Question: I would like to create a main overview chart with asp:chart control, like this:

Instead of Andrew, etc. it would be fiscal years (2009, 2010, 2011, etc.) and the products would be the 4 types of costs.
But how do I do this with a list of custom objects that are contstructed like this:
List< Cost_cost > listOfCosts
- Cost- - -
Anybody got a link or tips on how to handle this?
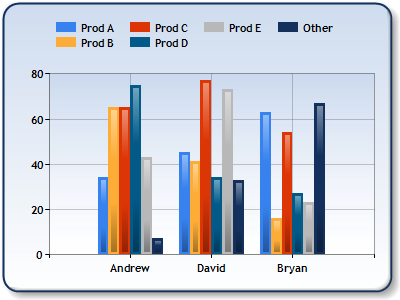
Answer: Found a solution, it's partialy hard coded, i.e., the types of costs but since it needs to be uploaded by the day after tomorrow, it'll do.
The following code of course is after I created Chart1, the mainlegend and area and some styling stuff:
'''
//Set the amount of the four series to zero
float totalAmountHousing = 0, totalAmountPersonnel = 0, totalAmountServices = 0, totalAmountIT = 0;
//Create the four series per year
Series sr = new Series(); Series sr2 = new Series(); Series sr3 = new Series(); Series sr4 = new Series();
//Set the series to the same chart area
sr.ChartArea = "mainArea"; sr2.ChartArea = "mainArea"; sr3.ChartArea = "mainArea"; sr4.ChartArea = "mainArea";
//Set them to the same legend
sr.Legend = "mainLegend"; sr2.Legend = "mainLegend"; sr3.Legend = "mainLegend"; sr4.Legend = "mainLegend";
//Set the names of the 4 series
sr.Name = "Housing"; sr2.Name = "IT"; sr3.Name = "Services"; sr4.Name = "Personnel";
//Add the series to the chart
Chart1.Series.Add(sr); Chart1.Series.Add(sr2); Chart1.Series.Add(sr3); Chart1.Series.Add(sr4);
//Set drawing style to cylinder of the four costs
Chart1.Series["Housing"]["DrawingStyle"] = "Cylinder";
Chart1.Series["IT"]["DrawingStyle"] = "Cylinder";
Chart1.Series["Services"]["DrawingStyle"] = "Cylinder";
Chart1.Series["Personnel"]["DrawingStyle"] = "Cylinder";
for (int i = 0; i < listOfFiscalYears.Count; i++) {
//generate some point for the chart
for (int j = 0; j < listOfCosts.Count; j++) {
if ((listOfCosts[j].Type).ToLower() == "housing" && listOfCosts[j].Cost_fiscalYear.Year == int.Parse(listOfFiscalYears[i].ToString())) totalAmountHousing += (float)listOfCosts[j].Amount;
if ((listOfCosts[j].Type).ToLower() == "it" && listOfCosts[j].Cost_fiscalYear.Year == int.Parse(listOfFiscalYears[i].ToString())) totalAmountIT += (float)listOfCosts[j].Amount;
if ((listOfCosts[j].Type).ToLower() == "services" && listOfCosts[j].Cost_fiscalYear.Year == int.Parse(listOfFiscalYears[i].ToString())) totalAmountServices += (float)listOfCosts[j].Amount;
if ((listOfCosts[j].Type).ToLower() == "personnel" && listOfCosts[j].Cost_fiscalYear.Year == int.Parse(listOfFiscalYears[i].ToString())) totalAmountPersonnel += (float)listOfCosts[j].Amount;
}
Chart1.Series["Housing"].Points.Add(totalAmountHousing);
Chart1.Series["IT"].Points.Add(totalAmountIT);
Chart1.Series["Services"].Points.Add(totalAmountServices);
Chart1.Series["Personnel"].Points.Add(totalAmountPersonnel);
Chart1.ChartAreas["mainArea"].AxisX.Interval = 1;
//Add custom label to the X axis
Chart1.ChartAreas[0].AxisX.CustomLabels.Add(new CustomLabel(i, i + 2, (listOfFiscalYears[i].ToString()), 0, LabelMarkStyle.None));
//Reset the total cost after they have been added for the year
totalAmountHousing = 0; totalAmountPersonnel = 0; totalAmountServices = 0; totalAmountIT = 0;
}
'''